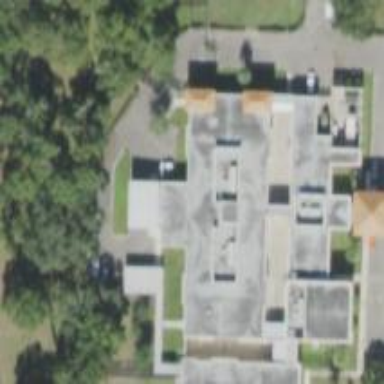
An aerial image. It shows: Hospital providing healthcare services.